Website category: university
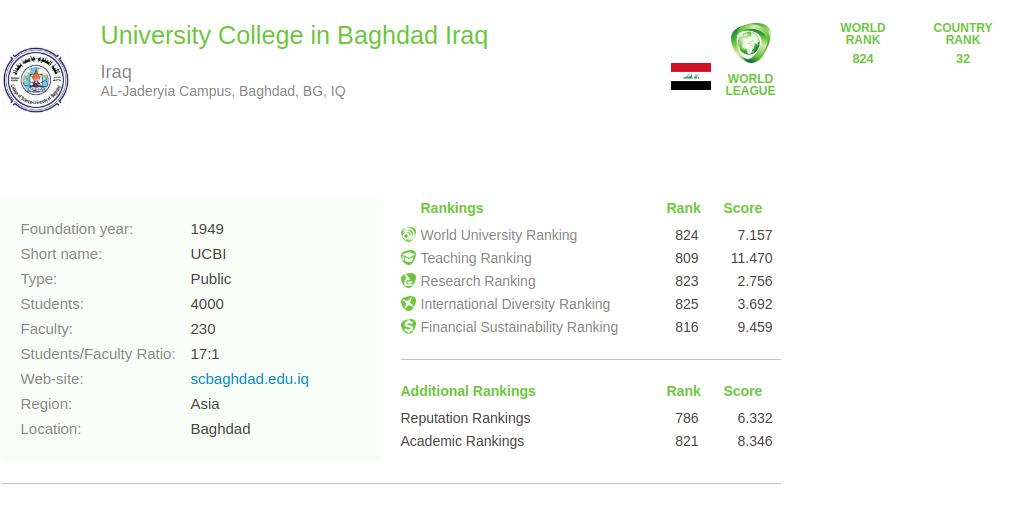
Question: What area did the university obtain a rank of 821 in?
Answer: Academic Rankings

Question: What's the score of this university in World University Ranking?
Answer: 7.157

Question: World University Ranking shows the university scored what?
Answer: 7.157

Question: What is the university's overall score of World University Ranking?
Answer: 7.157

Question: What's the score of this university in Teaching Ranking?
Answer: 11.470

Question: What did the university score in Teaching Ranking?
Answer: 11.470

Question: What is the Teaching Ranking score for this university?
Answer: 11.470

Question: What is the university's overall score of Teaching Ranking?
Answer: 11.470

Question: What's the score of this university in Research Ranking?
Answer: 2.756

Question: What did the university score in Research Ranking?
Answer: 2.756

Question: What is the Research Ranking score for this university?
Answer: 2.756

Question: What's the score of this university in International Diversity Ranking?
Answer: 3.692

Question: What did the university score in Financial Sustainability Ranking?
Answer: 9.459

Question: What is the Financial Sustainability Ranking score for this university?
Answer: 9.459

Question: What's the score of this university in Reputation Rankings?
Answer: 6.332

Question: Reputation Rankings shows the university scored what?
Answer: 6.332

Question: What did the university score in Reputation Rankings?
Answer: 6.332

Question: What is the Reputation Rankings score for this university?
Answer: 6.332

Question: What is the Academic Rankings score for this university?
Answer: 8.346

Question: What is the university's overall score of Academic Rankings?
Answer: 8.346

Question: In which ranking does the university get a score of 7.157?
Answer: World University Ranking

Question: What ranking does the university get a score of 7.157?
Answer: World University Ranking

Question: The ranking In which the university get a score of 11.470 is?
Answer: Teaching Ranking

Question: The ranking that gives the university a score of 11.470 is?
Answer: Teaching Ranking

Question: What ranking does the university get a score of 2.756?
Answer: Research Ranking

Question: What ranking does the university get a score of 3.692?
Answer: International Diversity Ranking

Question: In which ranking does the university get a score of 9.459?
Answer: Financial Sustainability Ranking

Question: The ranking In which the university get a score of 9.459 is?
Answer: Financial Sustainability Ranking

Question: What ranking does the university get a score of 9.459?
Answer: Financial Sustainability Ranking

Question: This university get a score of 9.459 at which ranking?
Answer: Financial Sustainability Ranking

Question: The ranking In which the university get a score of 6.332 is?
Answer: Reputation Rankings

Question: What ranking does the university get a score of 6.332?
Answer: Reputation Rankings

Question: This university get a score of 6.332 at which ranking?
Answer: Reputation Rankings

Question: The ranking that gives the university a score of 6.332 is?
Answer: Reputation Rankings

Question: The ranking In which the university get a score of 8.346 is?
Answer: Academic Rankings